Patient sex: M
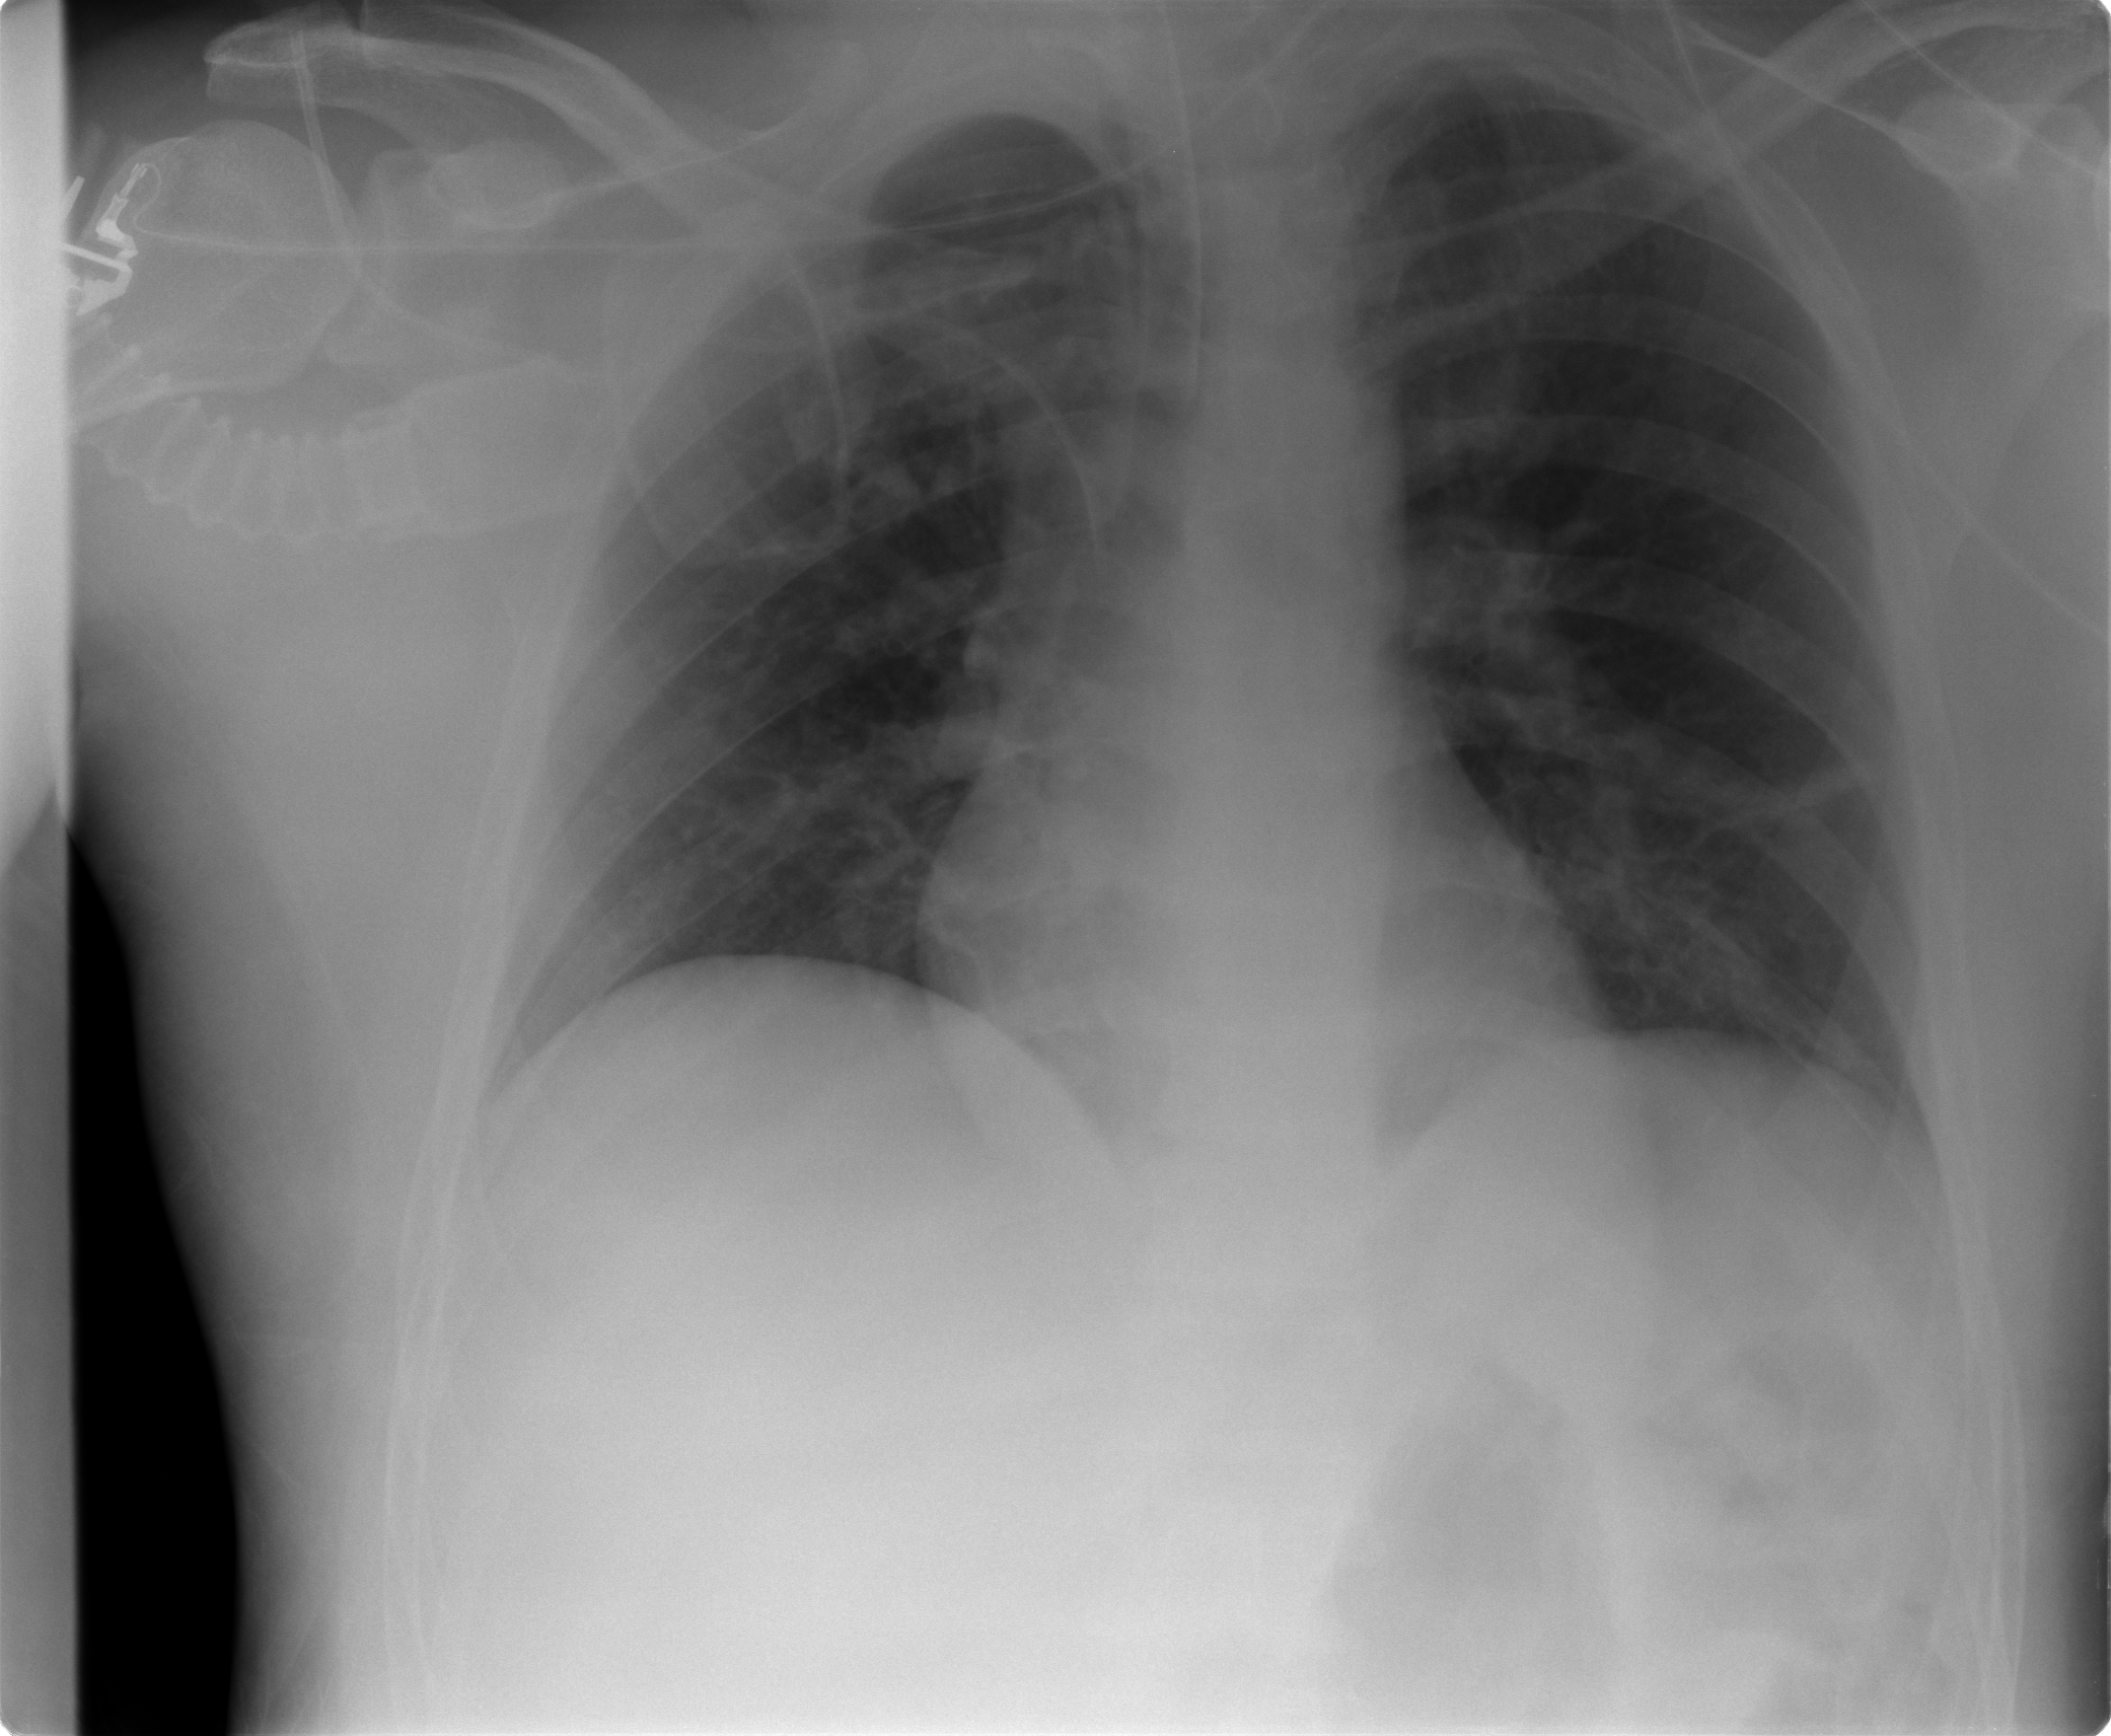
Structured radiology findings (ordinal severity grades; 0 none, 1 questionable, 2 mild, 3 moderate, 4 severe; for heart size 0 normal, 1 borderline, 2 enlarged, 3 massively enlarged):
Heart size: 0
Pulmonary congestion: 0
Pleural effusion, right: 0
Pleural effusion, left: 0
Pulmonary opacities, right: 0
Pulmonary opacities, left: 0
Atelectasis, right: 0
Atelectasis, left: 2